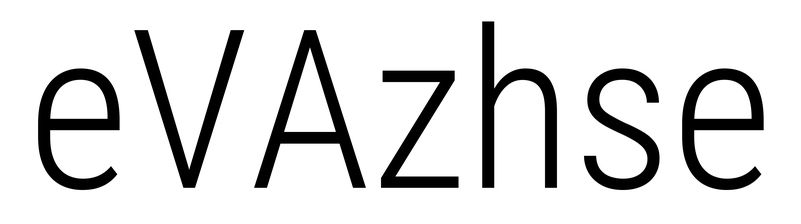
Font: Roboto_Condensed_Light